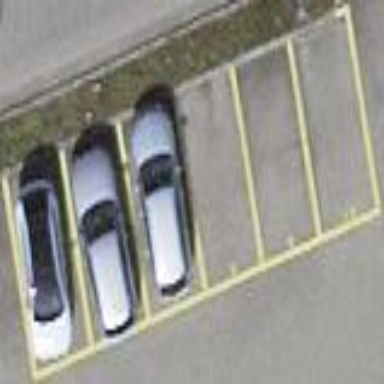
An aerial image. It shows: Street-side parking area.